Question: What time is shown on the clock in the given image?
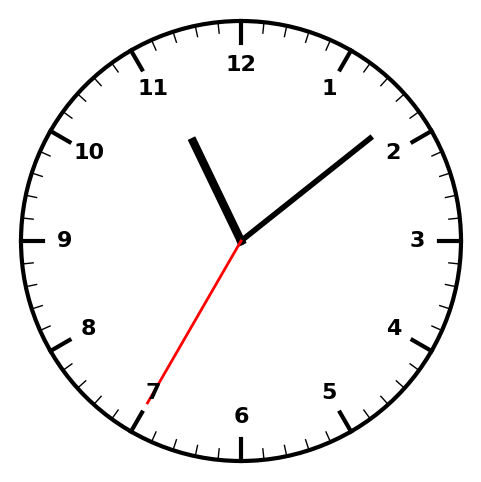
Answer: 11:08:35